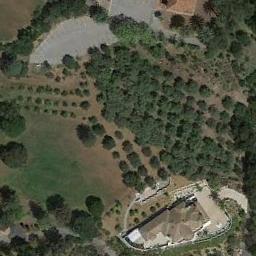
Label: sparse_residential